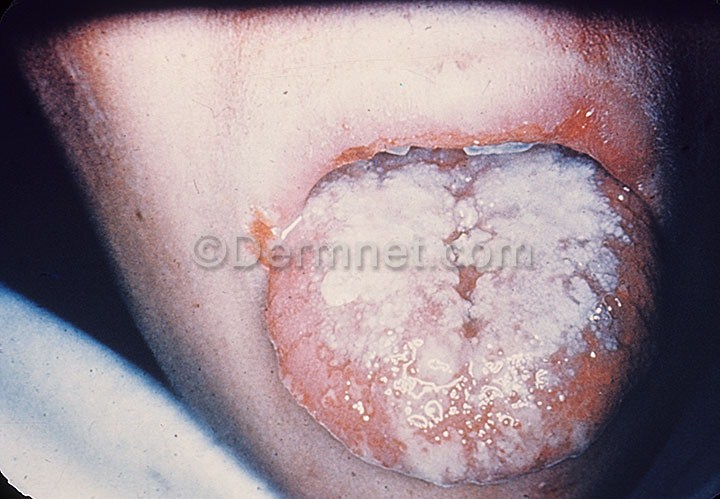
Disease: Warts Molluscum and other Viral Infections